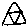
Label: triangle